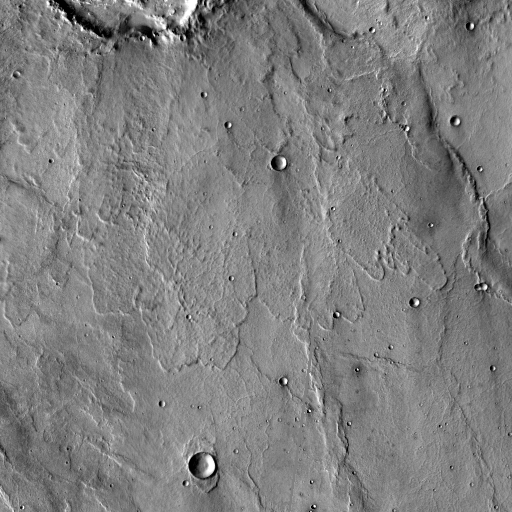
Crater classes present: Background, Other, Buried, Secondary